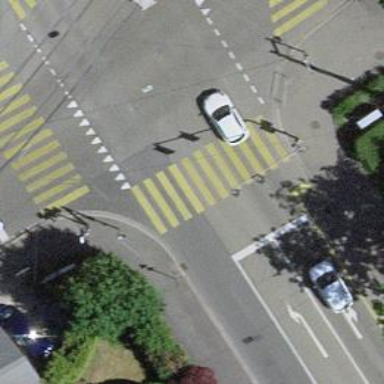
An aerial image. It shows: Marked zebra crossing on the road.